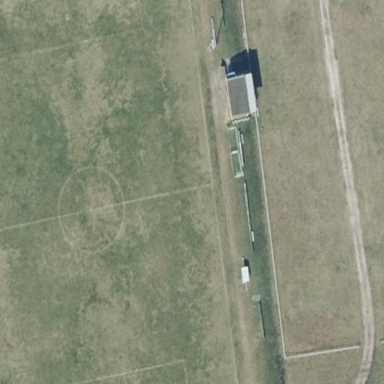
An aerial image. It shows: Soccer pitch designated for leisure and sports activities.